Question: I am trying to retrieve values from multiple rows. Like in php you do with odbc_fetch_row and obdc_result. That's because I want to print a receipt with the values from 2 tables but I don't know what I should do.
Here is the query:
'''
string query="SELECT * FROM faturas_online_detalhe WHERE cod_fatura='"+codfatura+"';";
'''
Edit, added the code I already had so far:
'''
connection.Open();
OleDbCommand comando2 = new OleDbCommand();
comando2.Connection = connection;
comando2.CommandText = "SELECT * FROM detalhe_faturas_online WHERE cod_fatura = '" + codfatura + "'; ";
OleDbDataReader reader = comando2.ExecuteReader();
string outValues = string.Empty;
while (reader.Read())
{
outValues += string.Format("Column 1 = {0}, Column 2 = {1}, etc...", reader.GetString(0), reader.GetString(1));
}
Console.WriteLine(outValues);
lst1.Items.Add(outValues);
connection.Close();
connection.Close();
'''
Edit here is an image of how the database is looking like:

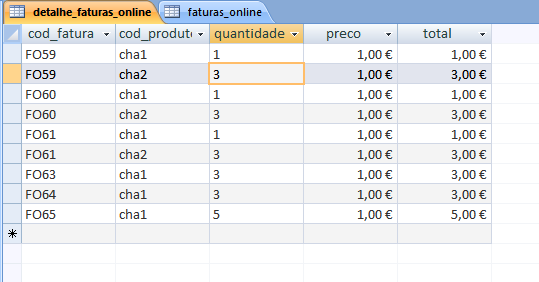
Answer: You want to likely use 'ExecuteReader' instead of 'ExecuteScalar'. You will use the reader to access the table data returned by your query. I would also suggest using parameterized queries instead of string concatenation:
'''
connection.Open();
OleDbCommand comando = new OleDbCommand();
comando.Connection = connection;
comando.CommandText = "SELECT * FROM faturas_online_detalhe WHERE cod_fatura= @parm1;";
comando.Parameters.AddWithValue("@parm1", codfatura);
OleDbReader reader = comando.ExecuteReader() ;
string outValues = string.Empty;
while(reader.Read())
{
outValues += string.Format("Column 1 = {0}, Column 2 = {1}, etc...", reader.GetString(0), reader.GetString(1));
}
Console.WriteLine(outValues);
txtOutput.Text = outValues;
reader.Close();
connection.Close();
'''